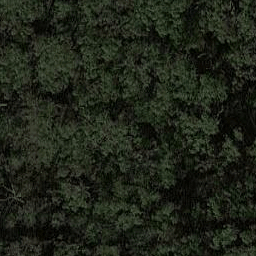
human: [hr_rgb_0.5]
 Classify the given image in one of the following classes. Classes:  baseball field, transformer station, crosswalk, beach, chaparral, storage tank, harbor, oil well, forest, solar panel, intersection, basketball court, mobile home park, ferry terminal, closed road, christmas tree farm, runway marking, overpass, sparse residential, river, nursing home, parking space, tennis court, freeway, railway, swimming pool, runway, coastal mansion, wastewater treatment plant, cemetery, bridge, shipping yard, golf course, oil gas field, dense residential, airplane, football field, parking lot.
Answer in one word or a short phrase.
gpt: forest